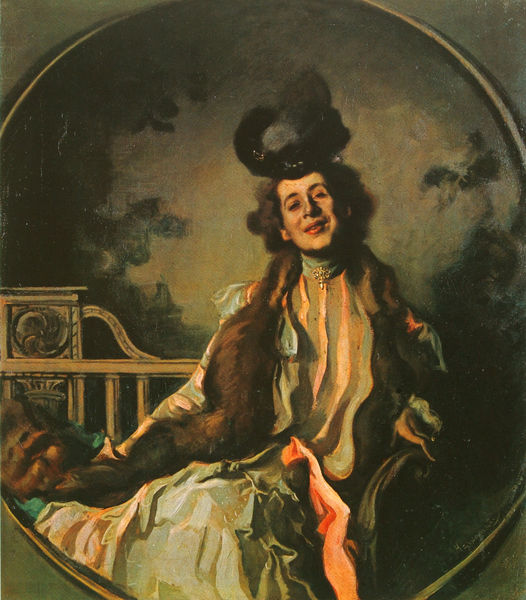
Titel: Damenbildnis in Grau und Rosa
Künstler: Hugo von Habermann
Standort: München
Institution: Neue Pinakothek
Schlagwörter: baum, blätter, dunkel, gemälde, himmel, laub, mann, schatten, weiß, bäume, gelb, grün, landschaft, ocker, sitzen, ausschnitt, blume, braun, bunt, elegant, frau, geschwungen, grau, haar, hell, hintergrund, holz, hut, hüte, kleid, kopfbedeckungen, licht, mund, nase, orange, schmuck, schwarz, stuhl, blick, dame, rot, malerei, rock, schleife, mütze, mützen, arme, bluse, gesicht, kragen, lang, mensch, pelz, bildnis, hände, möbel, portrait, porträt, rückenlehne, öl, gewand, haare, reich, sitzend, stoff, klassizismus, brosche, lippen, locken, vornehm, kreis, oval, rund, garten, fell, schärpe, kopfbedeckung, lächeln, relief, armlehne, umrisse, lehne, sitz, kette, bank, ölgemälde, tapete, weib, draussen, angelehnt, gestreift, maler, streifen, bett, geländer, erotisch, divan, stola, freude, fliessend, lachen, medaillon, portait, leinwand, pinsel, freud, halbporträt, koralle, empire, klassik, ornat, offener mund, gartenbank, lachend, pellz, chaiselounge, süffisant, einladend, lusitg, siktzend, ölmgemälde